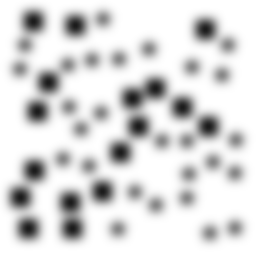
Squares: 17
Triangles: 0
Stars: 27
Total shapes: 44